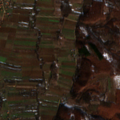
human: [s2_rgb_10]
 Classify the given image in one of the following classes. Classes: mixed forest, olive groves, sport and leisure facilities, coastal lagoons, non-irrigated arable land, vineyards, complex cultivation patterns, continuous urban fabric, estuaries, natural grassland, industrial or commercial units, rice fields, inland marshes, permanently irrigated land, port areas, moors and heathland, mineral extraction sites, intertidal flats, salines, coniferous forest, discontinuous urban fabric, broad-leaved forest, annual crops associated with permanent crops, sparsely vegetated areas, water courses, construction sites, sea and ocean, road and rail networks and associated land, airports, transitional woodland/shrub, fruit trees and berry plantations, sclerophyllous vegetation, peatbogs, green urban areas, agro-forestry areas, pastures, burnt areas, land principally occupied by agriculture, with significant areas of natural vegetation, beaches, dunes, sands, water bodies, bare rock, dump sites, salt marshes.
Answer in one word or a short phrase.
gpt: complex cultivation patterns, land principally occupied by agriculture, with significant areas of natural vegetation, broad-leaved forest